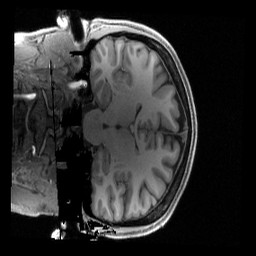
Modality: T1w
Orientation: coronal
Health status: healthy
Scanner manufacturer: siemens
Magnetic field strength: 3 T
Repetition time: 2.4 s
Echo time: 0.00222 s